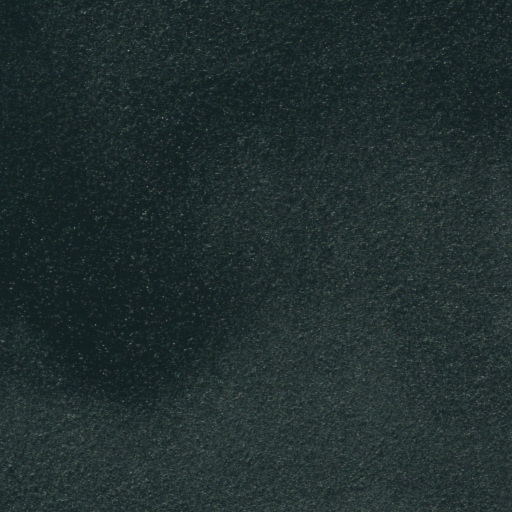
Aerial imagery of valley in Nevada named Summit Valley containing only open water